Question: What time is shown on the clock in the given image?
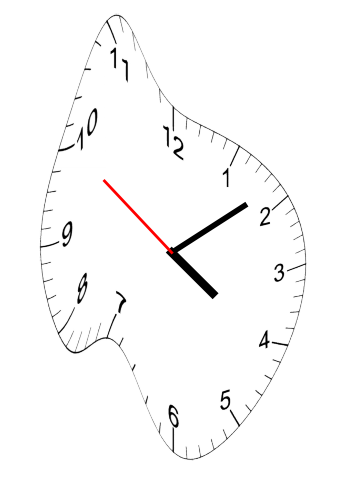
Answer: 04:08:50